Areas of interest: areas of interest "Hospital"
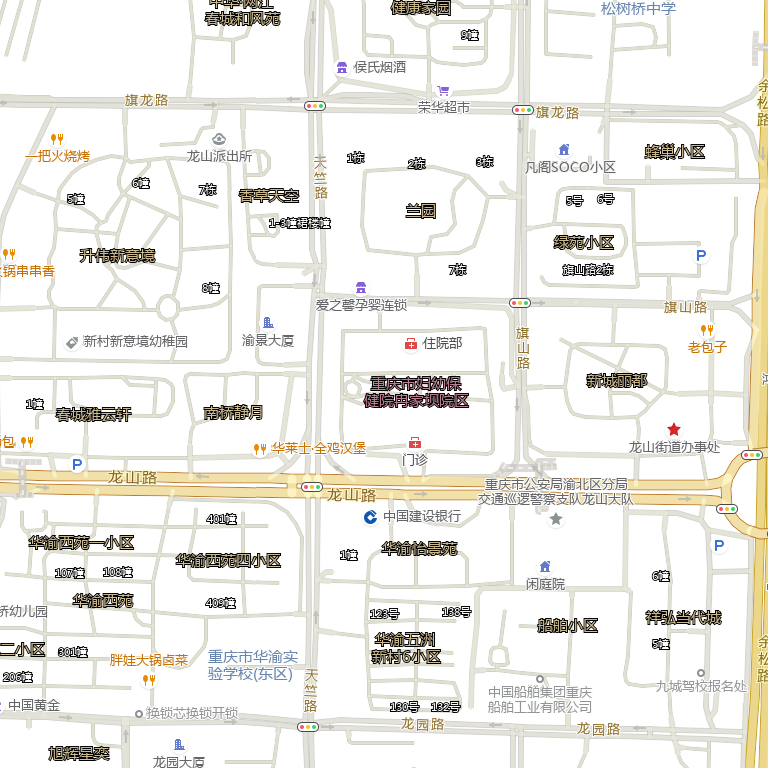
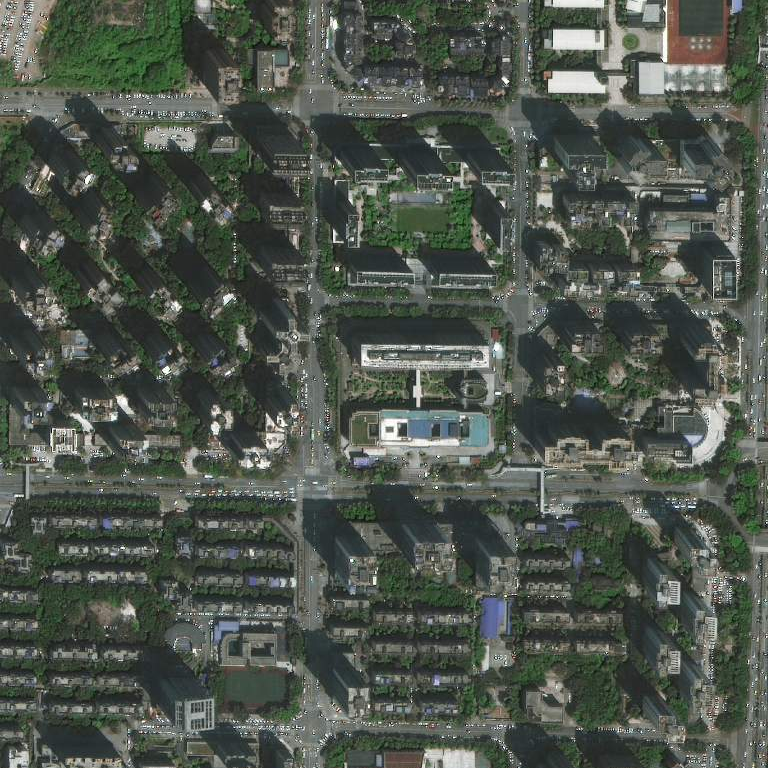